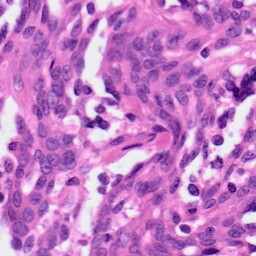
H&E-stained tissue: Ovarian